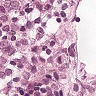
Metastatic tissue present: yes